Question: In my project, the customers of the company are calling to make requests about their equipment. Everytime a call is made, it's saved in database. Now I need to know how many calls did the company get every month of a specific year so I've written that request :
'''
SELECT COUNT(EveLngId) FROM T_Evenement
where EveLngDosId = 1062
And EveLngBibId = 268
And EveTinSite = 1
And EveLngEleId <> 17432
And (EveTinParEmail is null OR EveTinParEmail = 0)
And (EveLngTicketTransfertId IS NULL OR EveLngTicketTransfertId = 0)
And (EveTinIncidentAnnulation is null or EveTinIncidentAnnulation=0)
And YEAR(EveDatRedaction) = 2013
group by MONTH(EveDatRedaction)
'''
The request works but the thing is that when the value for a month is null, i doesn't display or but it skips it. To manage that, I create a Calendar table as below:

So now I need to join these two tables to have the value for each month but I can figure out how to do that. Any advise or solution ?
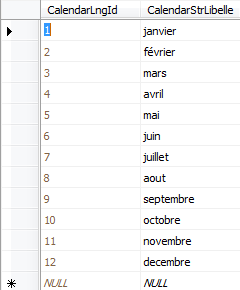
Answer: '''
;WITH ResultsCTE AS
(
SELECT MONTH(EveDatRedaction) AS ResultMonth,
COUNT(EveLngId) AS ResultCount
FROM T_Evenement
where EveLngDosId = 1062
And EveLngBibId = 268
And EveTinSite = 1
And EveLngEleId <> 17432
And (EveTinParEmail is null OR EveTinParEmail = 0)
And (EveLngTicketTransfertId IS NULL OR EveLngTicketTransfertId = 0)
And (EveTinIncidentAnnulation is null or EveTinIncidentAnnulation=0)
And YEAR(EveDatRedaction) = 2013
GROUP BY MONTH(EveDatRedaction)
)
SELECT CalendarStrLibelle,ISNULL(ResultCount,0) AS ResultCount
FROM Calendar
LEFT JOIN ResultsCTE
ON ResultMonth = CalendarLngId
'''